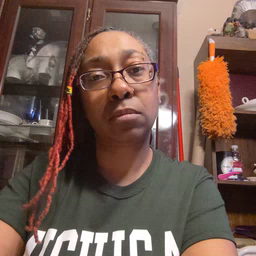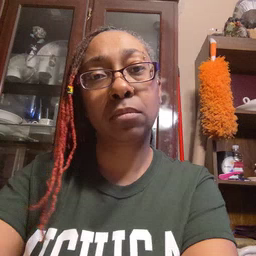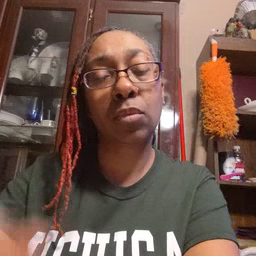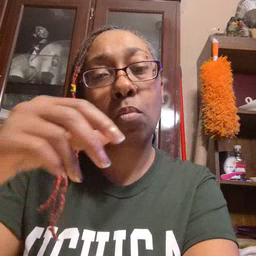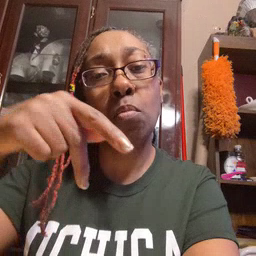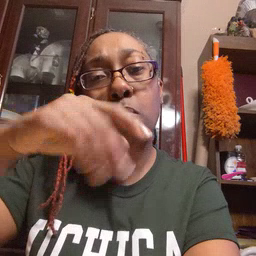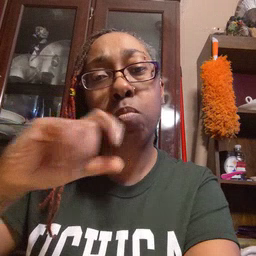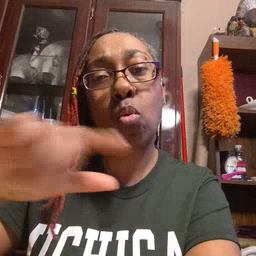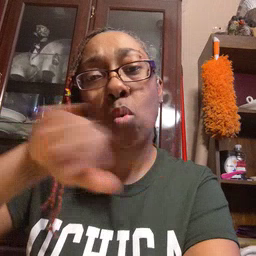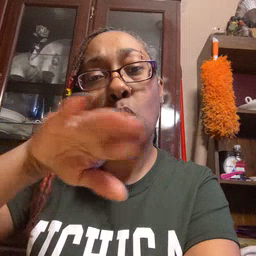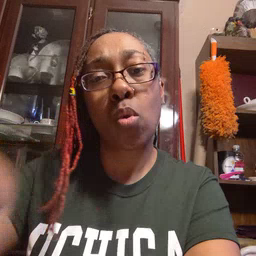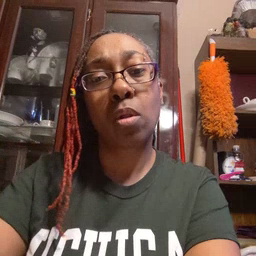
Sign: pool